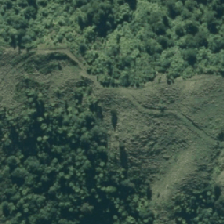
Land cover: broadleaved_indigenous_hardwood